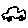
Label: car